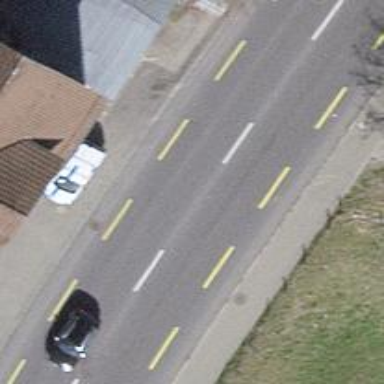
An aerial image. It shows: Asphalt secondary road with designated cycle lane. Trolley wires are present along the road.